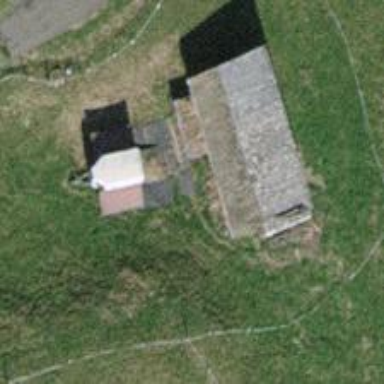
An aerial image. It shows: Flat-roofed building.